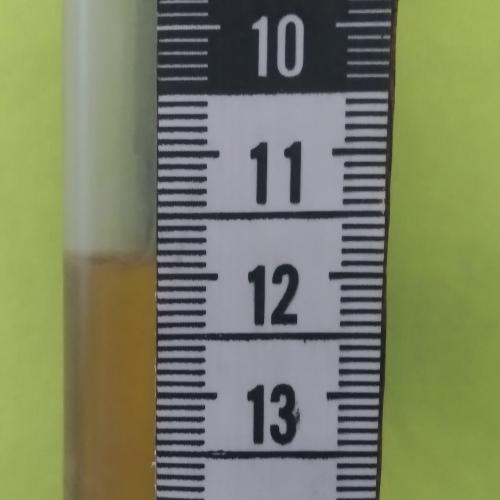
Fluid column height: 11.9 cm